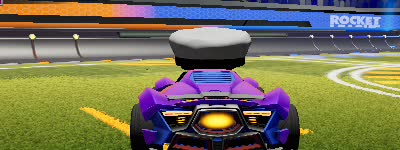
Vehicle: werewolf